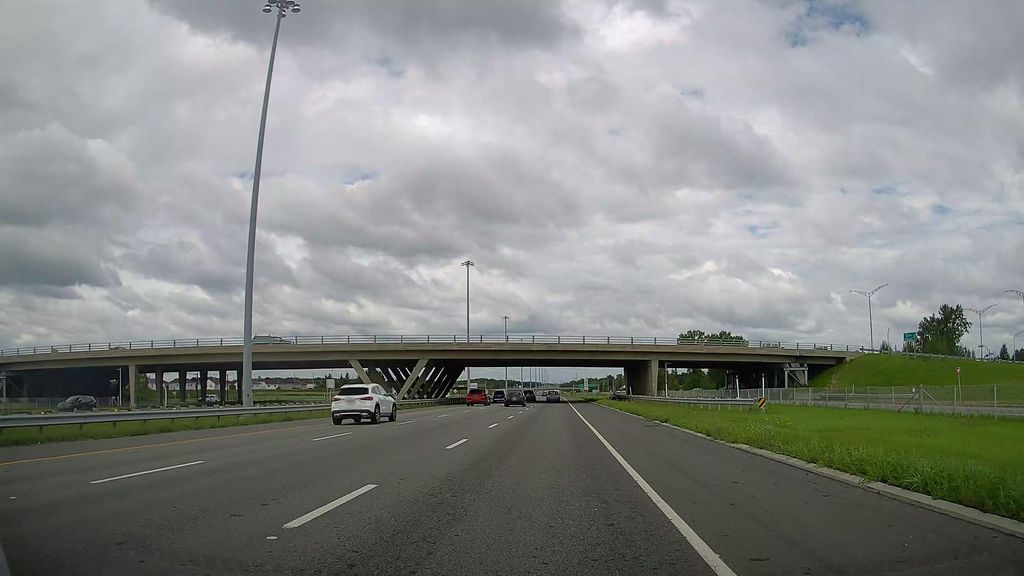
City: montreal